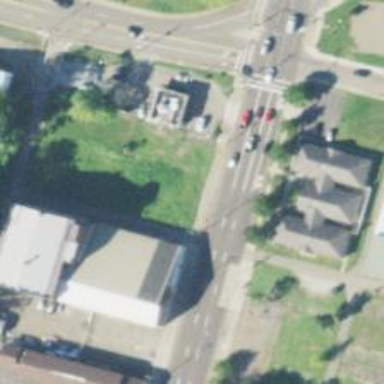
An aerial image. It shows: Alley classified as service road.